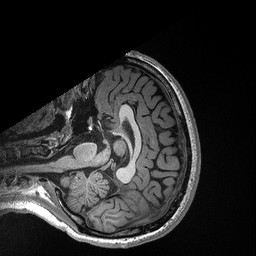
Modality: T1w
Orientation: axial
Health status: healthy
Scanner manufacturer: siemens
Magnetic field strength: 3 T
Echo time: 0.00298 s